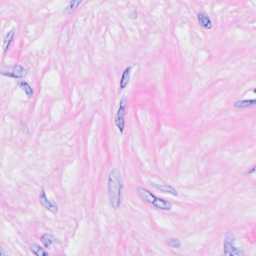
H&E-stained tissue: Breast